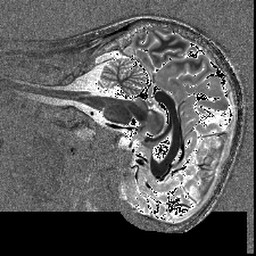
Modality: T1map
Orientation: sagittal
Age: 23
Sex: female